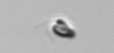
Label: Pyramimonas